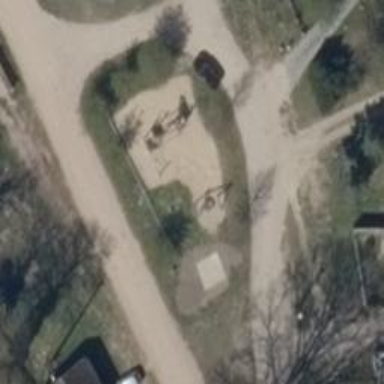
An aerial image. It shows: Playground area for leisure activities on the land.